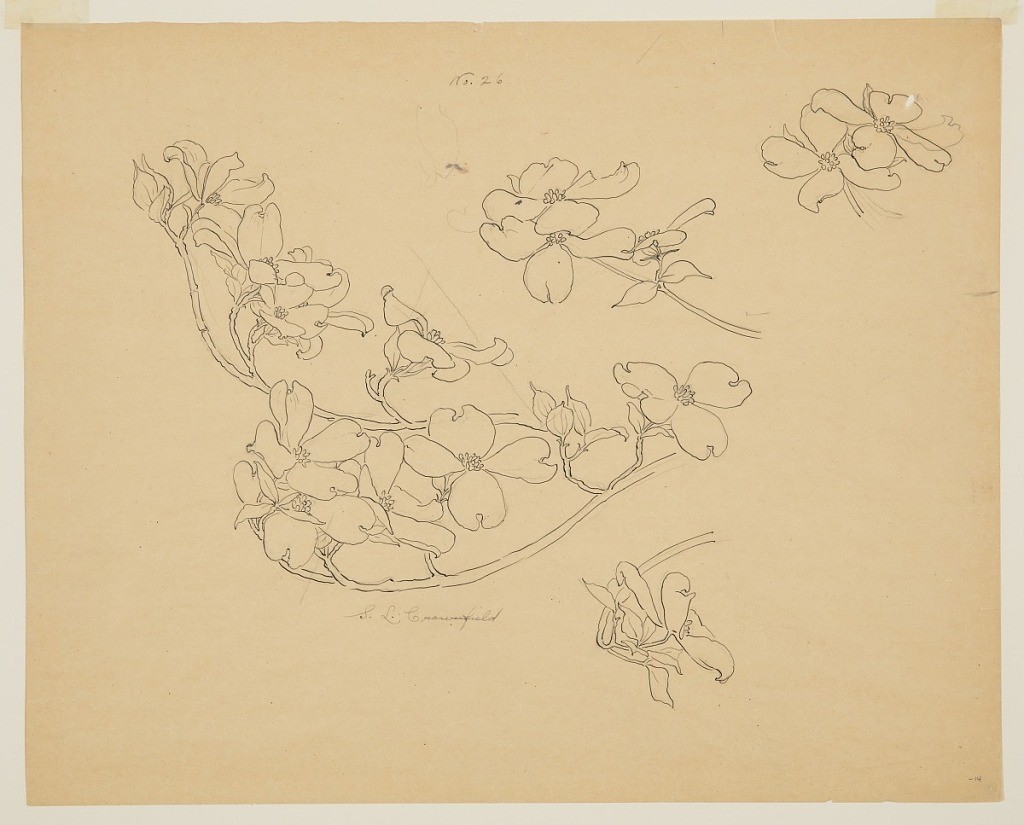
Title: Study of Dogwood
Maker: Sophia L. Crownfield, American, 1862–1929
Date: early 20th century
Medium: Pen and ink, graphite on tracing paper
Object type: Drawing
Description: Horizontal sheet depicting four sprays of dogwood with two single blossoms.